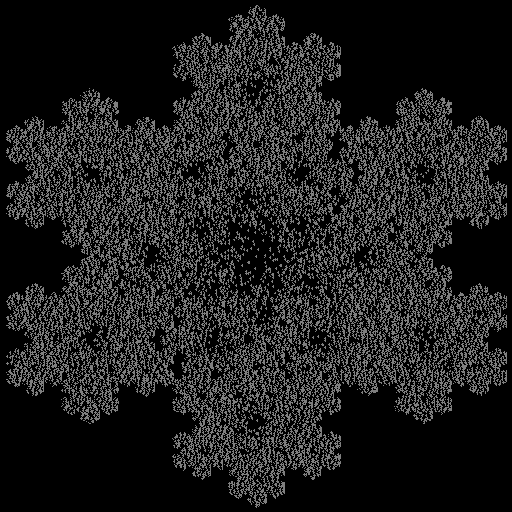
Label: koch_snowflake